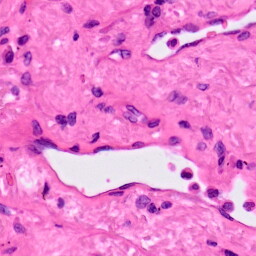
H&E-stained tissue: Lung